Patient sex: F
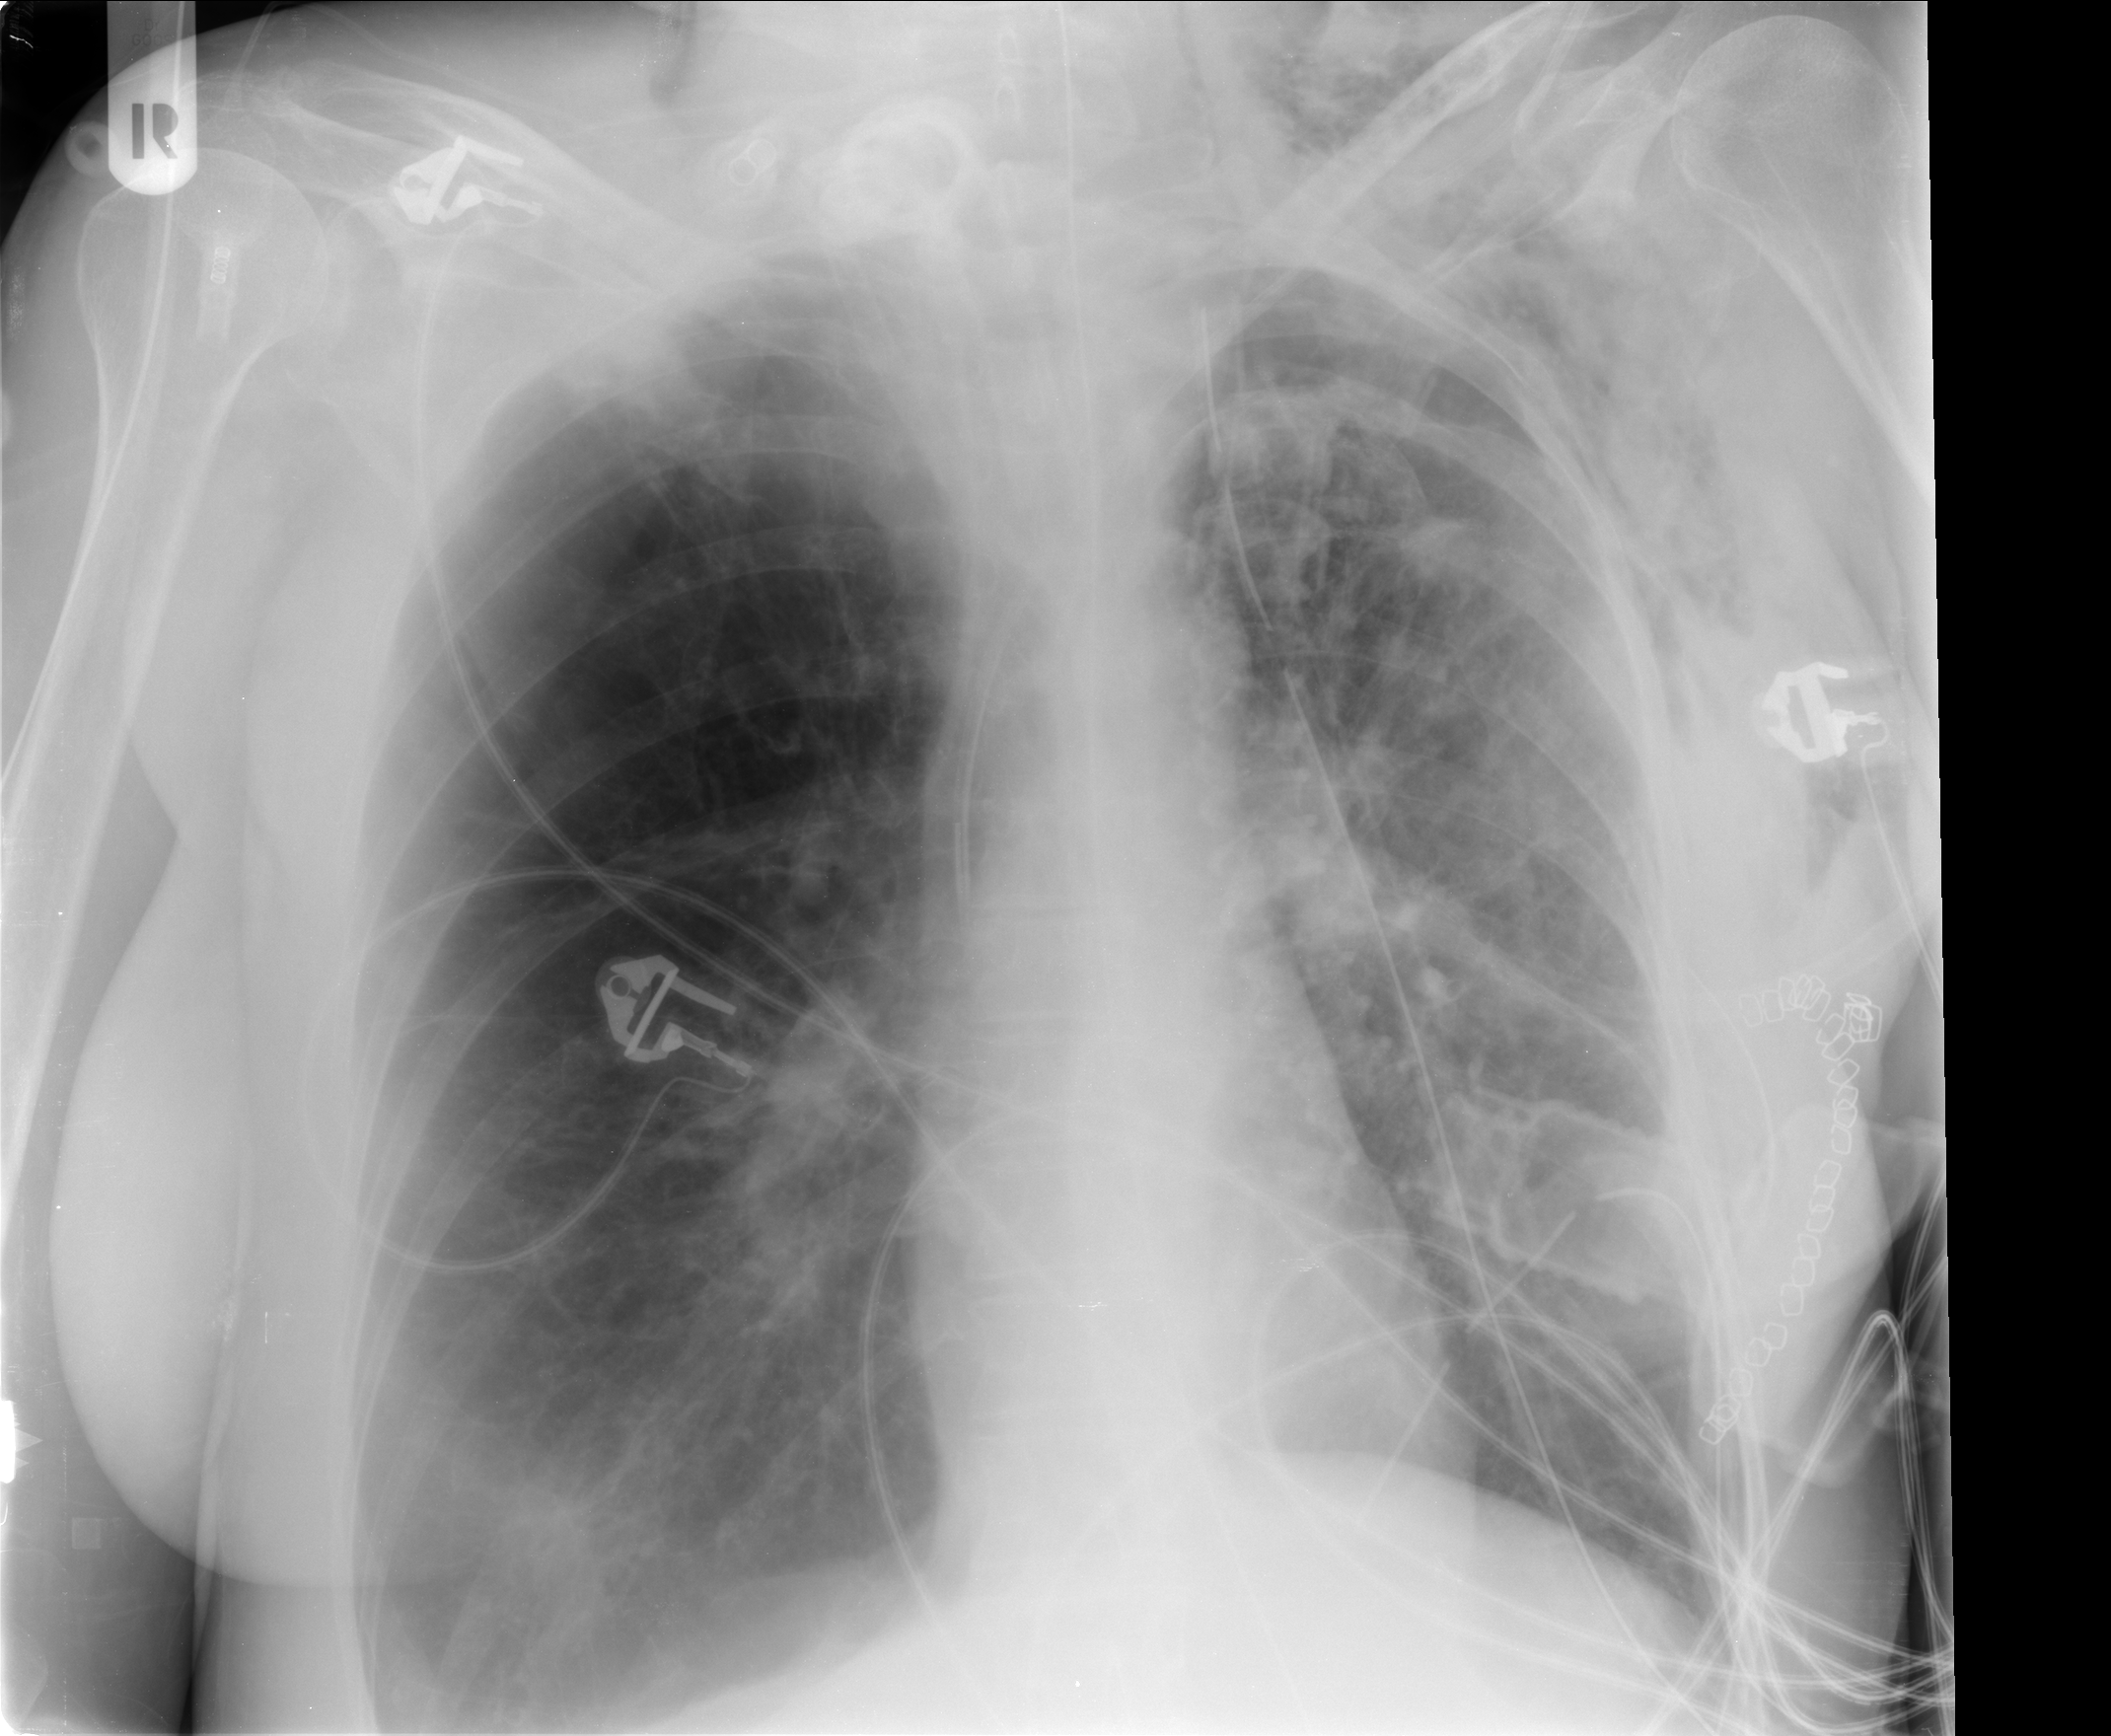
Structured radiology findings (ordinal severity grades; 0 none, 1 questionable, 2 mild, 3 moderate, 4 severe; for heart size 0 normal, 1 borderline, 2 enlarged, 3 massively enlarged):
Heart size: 0
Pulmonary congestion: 1
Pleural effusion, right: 1
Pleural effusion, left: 0
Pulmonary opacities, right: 0
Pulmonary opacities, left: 2
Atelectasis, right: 2
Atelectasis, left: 3